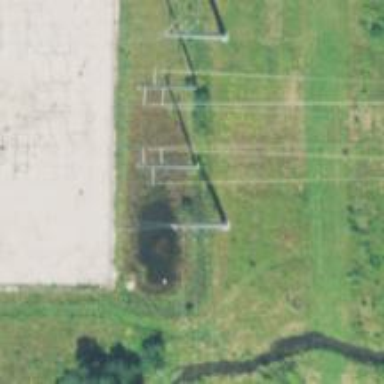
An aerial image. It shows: Power pole.